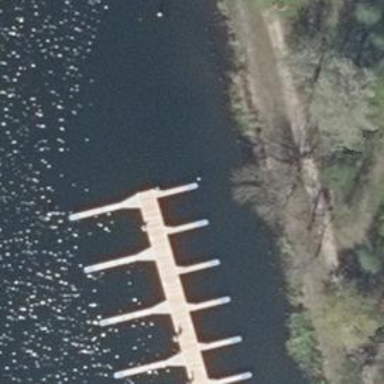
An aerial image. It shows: Pier with mooring facilities.